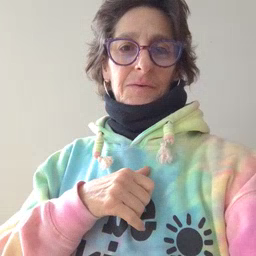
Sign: radio